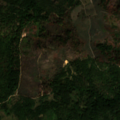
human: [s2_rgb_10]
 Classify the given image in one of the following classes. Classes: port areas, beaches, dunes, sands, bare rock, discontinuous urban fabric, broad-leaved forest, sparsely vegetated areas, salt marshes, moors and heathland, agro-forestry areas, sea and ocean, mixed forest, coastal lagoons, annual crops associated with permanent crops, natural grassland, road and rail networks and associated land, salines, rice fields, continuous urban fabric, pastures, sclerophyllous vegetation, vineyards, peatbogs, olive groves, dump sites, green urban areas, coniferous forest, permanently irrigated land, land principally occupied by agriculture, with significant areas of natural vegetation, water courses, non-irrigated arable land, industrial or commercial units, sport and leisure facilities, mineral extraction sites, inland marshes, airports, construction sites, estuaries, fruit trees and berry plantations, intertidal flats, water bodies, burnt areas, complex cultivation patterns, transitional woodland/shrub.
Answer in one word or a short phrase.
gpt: broad-leaved forest, burnt areas